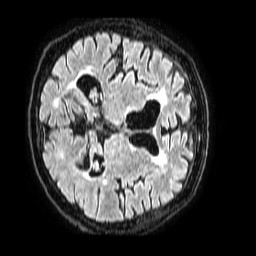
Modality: FLAIR
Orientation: axial
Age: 72
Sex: male
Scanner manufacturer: philips
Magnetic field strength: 1.5 T
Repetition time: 4.8 s
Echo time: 0.3 s